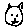
Label: cat